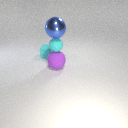
large blue metal sphere above small cyan rubber sphere